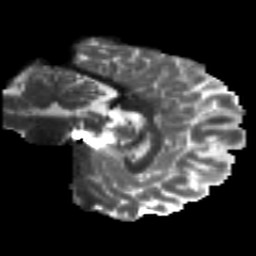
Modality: T2w
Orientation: sagittal
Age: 21
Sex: male
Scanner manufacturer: siemens
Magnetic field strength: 3 T
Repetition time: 8.8 s
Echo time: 0.085 s